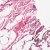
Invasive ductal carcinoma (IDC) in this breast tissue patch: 0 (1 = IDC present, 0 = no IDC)